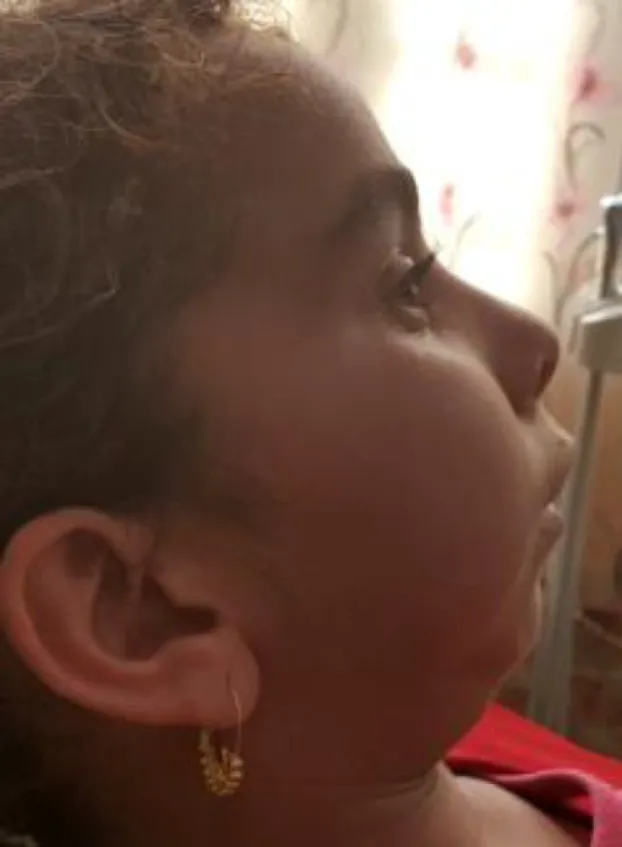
Clinical view of the child's retruded mandible.
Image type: medical_photograph (skin_photograph)